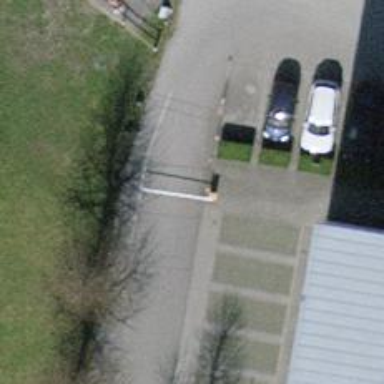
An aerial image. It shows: Lift gate barrier.